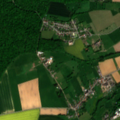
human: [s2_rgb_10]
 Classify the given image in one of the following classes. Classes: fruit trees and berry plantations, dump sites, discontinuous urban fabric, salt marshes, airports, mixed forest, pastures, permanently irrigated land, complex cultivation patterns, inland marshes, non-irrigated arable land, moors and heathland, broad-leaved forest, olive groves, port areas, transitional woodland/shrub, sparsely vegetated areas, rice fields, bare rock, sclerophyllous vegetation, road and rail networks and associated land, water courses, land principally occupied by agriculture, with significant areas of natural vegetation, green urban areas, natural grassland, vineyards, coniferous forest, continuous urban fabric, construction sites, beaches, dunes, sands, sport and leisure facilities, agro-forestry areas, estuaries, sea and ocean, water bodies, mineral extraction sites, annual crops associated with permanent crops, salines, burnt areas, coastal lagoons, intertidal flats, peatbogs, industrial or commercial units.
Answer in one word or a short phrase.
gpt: discontinuous urban fabric, non-irrigated arable land, pastures, complex cultivation patterns, broad-leaved forest